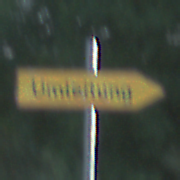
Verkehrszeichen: UmleitungswegweiserRechtsweisend
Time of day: MorningAfternoon
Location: Outdoor (RoadRail)
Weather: Clear
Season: NotSpecified
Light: Natural